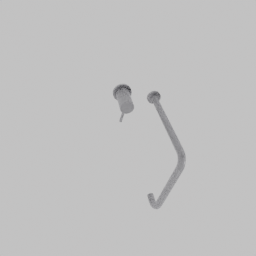
Label: appliances